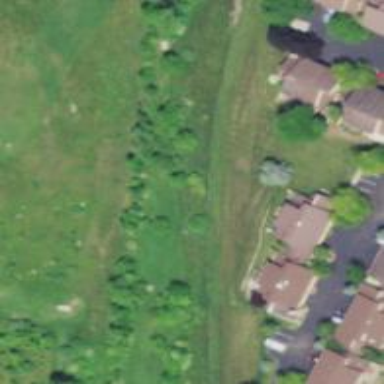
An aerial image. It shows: Disc golf tee.